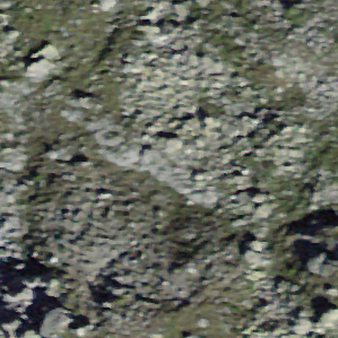
Label: other